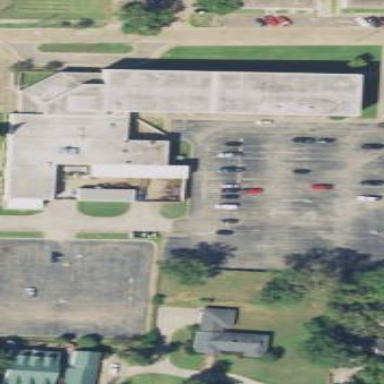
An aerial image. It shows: College building.